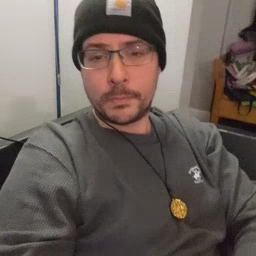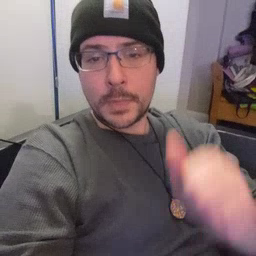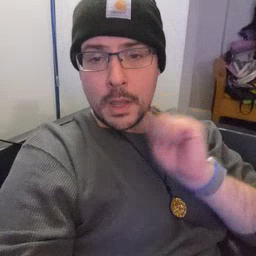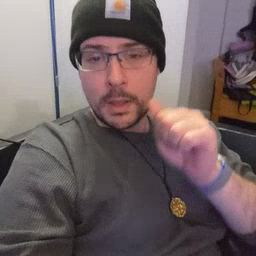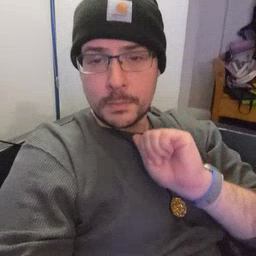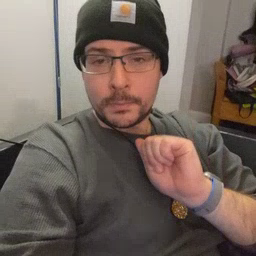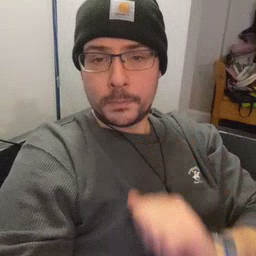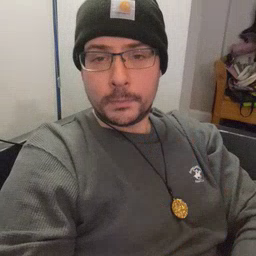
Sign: aunt